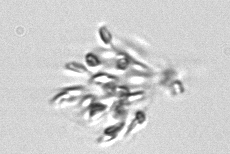
Label: Dinobryon